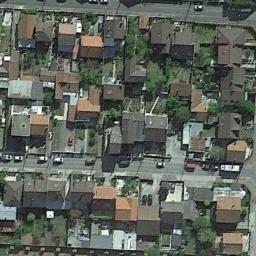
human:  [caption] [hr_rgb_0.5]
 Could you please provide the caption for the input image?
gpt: The road beside the residential area is very narrow .

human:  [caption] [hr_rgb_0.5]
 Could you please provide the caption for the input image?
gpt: There are many roads and neatly arranged houses and trees and many vehicles in densely populated areas .

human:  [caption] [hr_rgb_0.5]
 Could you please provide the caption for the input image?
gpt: A dense residential area with lots of trees and houses arranged neatly is surrounded by some roads .

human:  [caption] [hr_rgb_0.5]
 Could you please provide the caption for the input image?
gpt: The dense residential is next to the road with some cars .

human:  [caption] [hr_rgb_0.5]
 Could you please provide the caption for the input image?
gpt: There are many brown and black buildings on dense residential area .